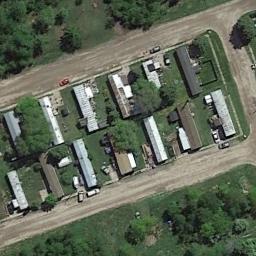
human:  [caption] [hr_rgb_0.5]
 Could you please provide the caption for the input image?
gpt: The mobile home park has some mobile homes arranged in lines and trees on the grass and some roads go through the mobile home park .

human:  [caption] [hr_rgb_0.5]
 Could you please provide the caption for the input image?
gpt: There are nine mobile homes here .

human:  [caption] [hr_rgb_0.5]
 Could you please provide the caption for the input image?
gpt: There are many trees in the mobile home park .

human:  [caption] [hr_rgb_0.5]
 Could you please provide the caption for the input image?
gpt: The mobile home park is on the grass next to some trees and road .

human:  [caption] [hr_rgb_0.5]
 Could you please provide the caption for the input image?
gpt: There are some buildings on a green meadow in the mobile home park .